Interaction volume radius: 5 \u00c5
Interaction volume height: 30 \u00c5
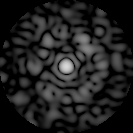
Disorder parameter: 0.7467